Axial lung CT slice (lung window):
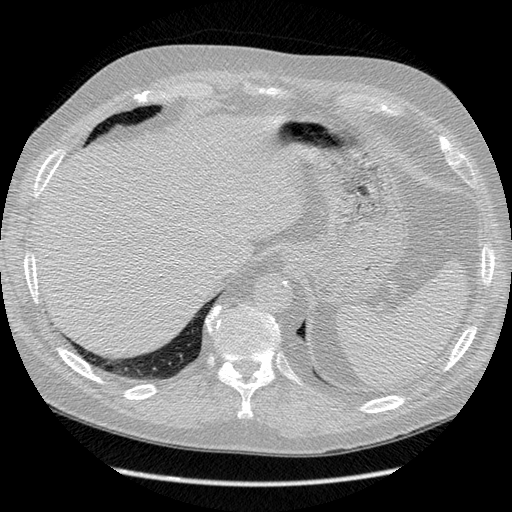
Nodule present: no